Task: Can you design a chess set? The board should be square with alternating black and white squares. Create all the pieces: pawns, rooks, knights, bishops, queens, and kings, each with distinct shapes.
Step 1059:
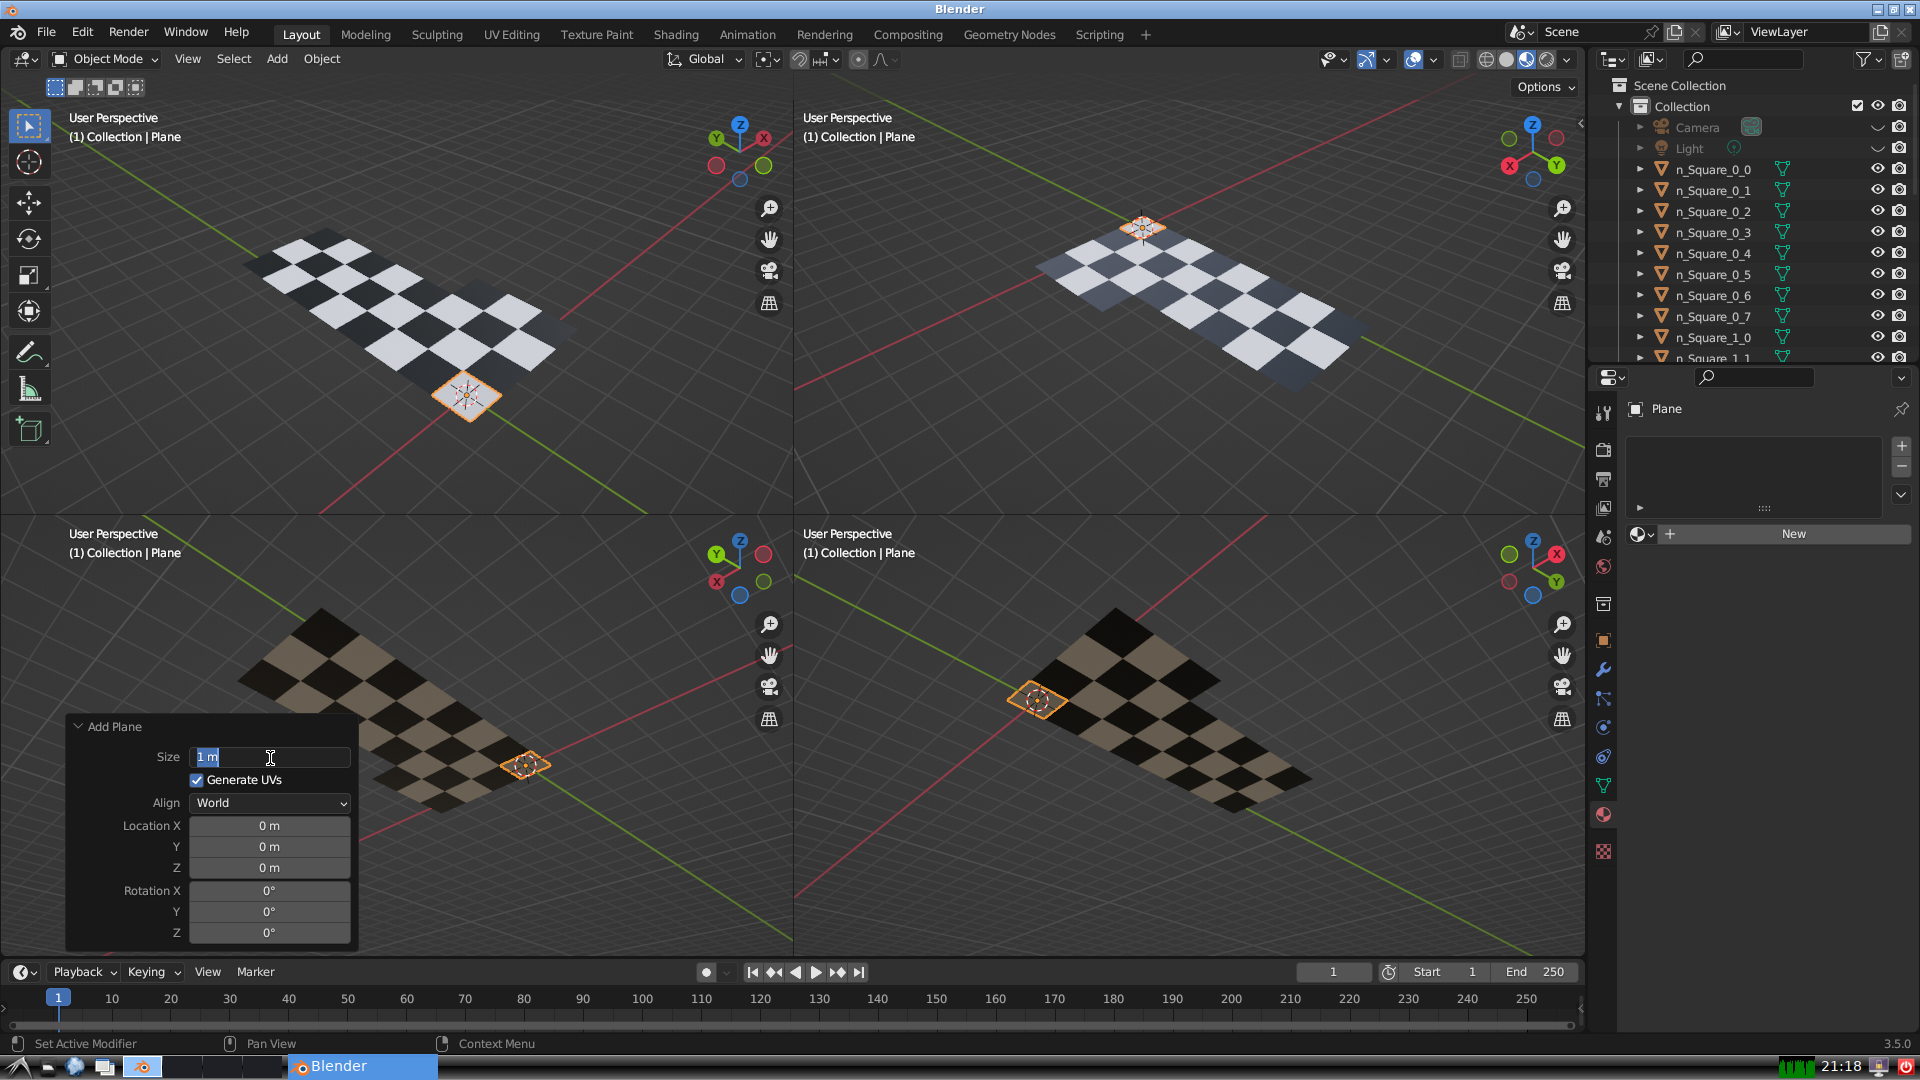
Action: input_text: 1.0